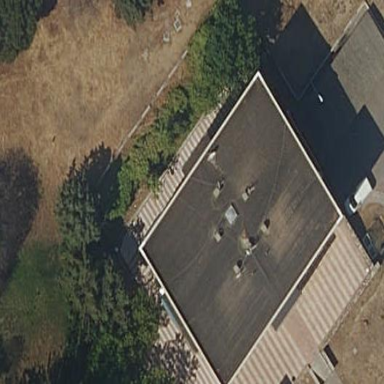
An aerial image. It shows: Hospital building.